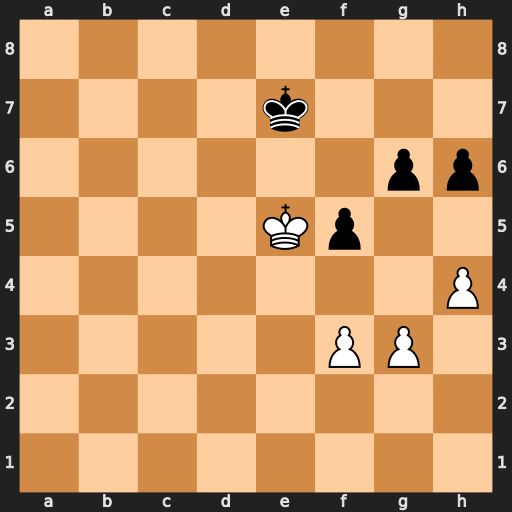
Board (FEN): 8/4k3/6pp/4Kp2/7P/5PP1/8/8
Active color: w
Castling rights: -
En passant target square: -
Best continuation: h5 Kf7 f4